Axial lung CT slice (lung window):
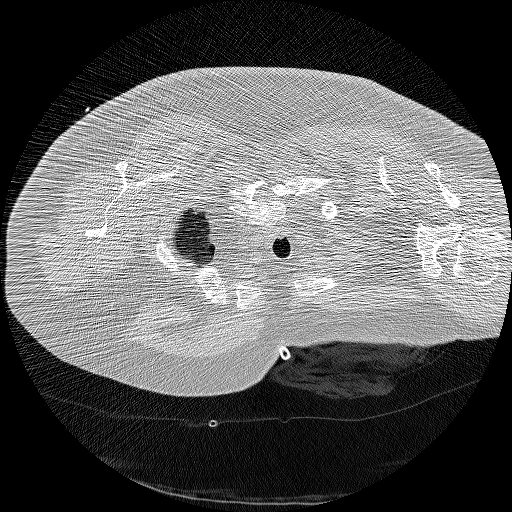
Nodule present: no